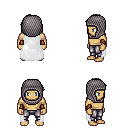
a pixel art fantasy rpg character, male body template, human, tanned skin, white cape, metal pants, white long mohawk hairstyle, chain hood, leather bracers, four views (front, back, left, right), 2x2 character sprite sheet, small pixel art, hard edges, no anti-aliasing